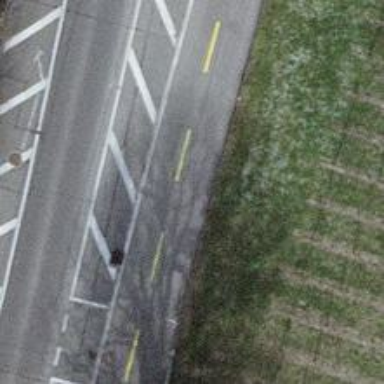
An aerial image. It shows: Asphalt sidewalk alongside asphalt cycleway.